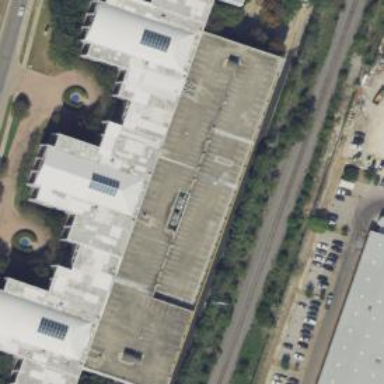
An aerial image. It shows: Office building.